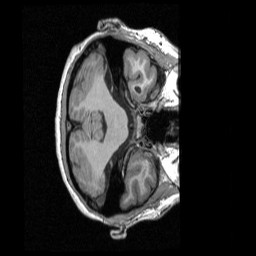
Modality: T1w
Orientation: axial
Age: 26
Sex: female
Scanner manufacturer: siemens
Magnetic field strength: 3 T
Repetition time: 2.3 s
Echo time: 0.00298 s